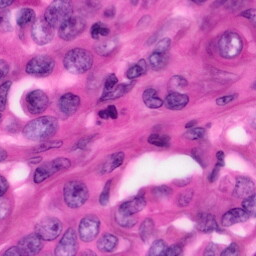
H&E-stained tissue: Pancreatic